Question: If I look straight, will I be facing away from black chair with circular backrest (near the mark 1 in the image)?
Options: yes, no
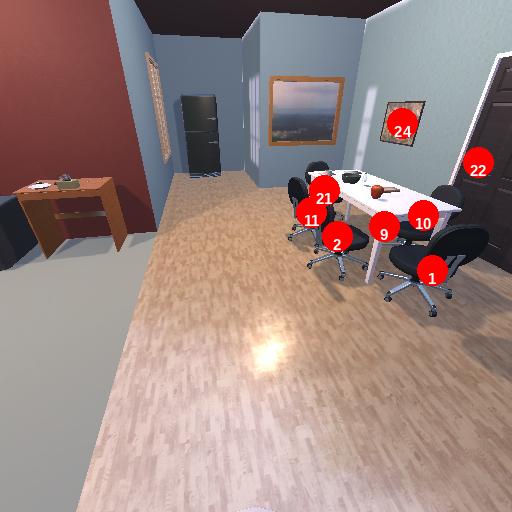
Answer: yes